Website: bh-photo
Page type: gifting
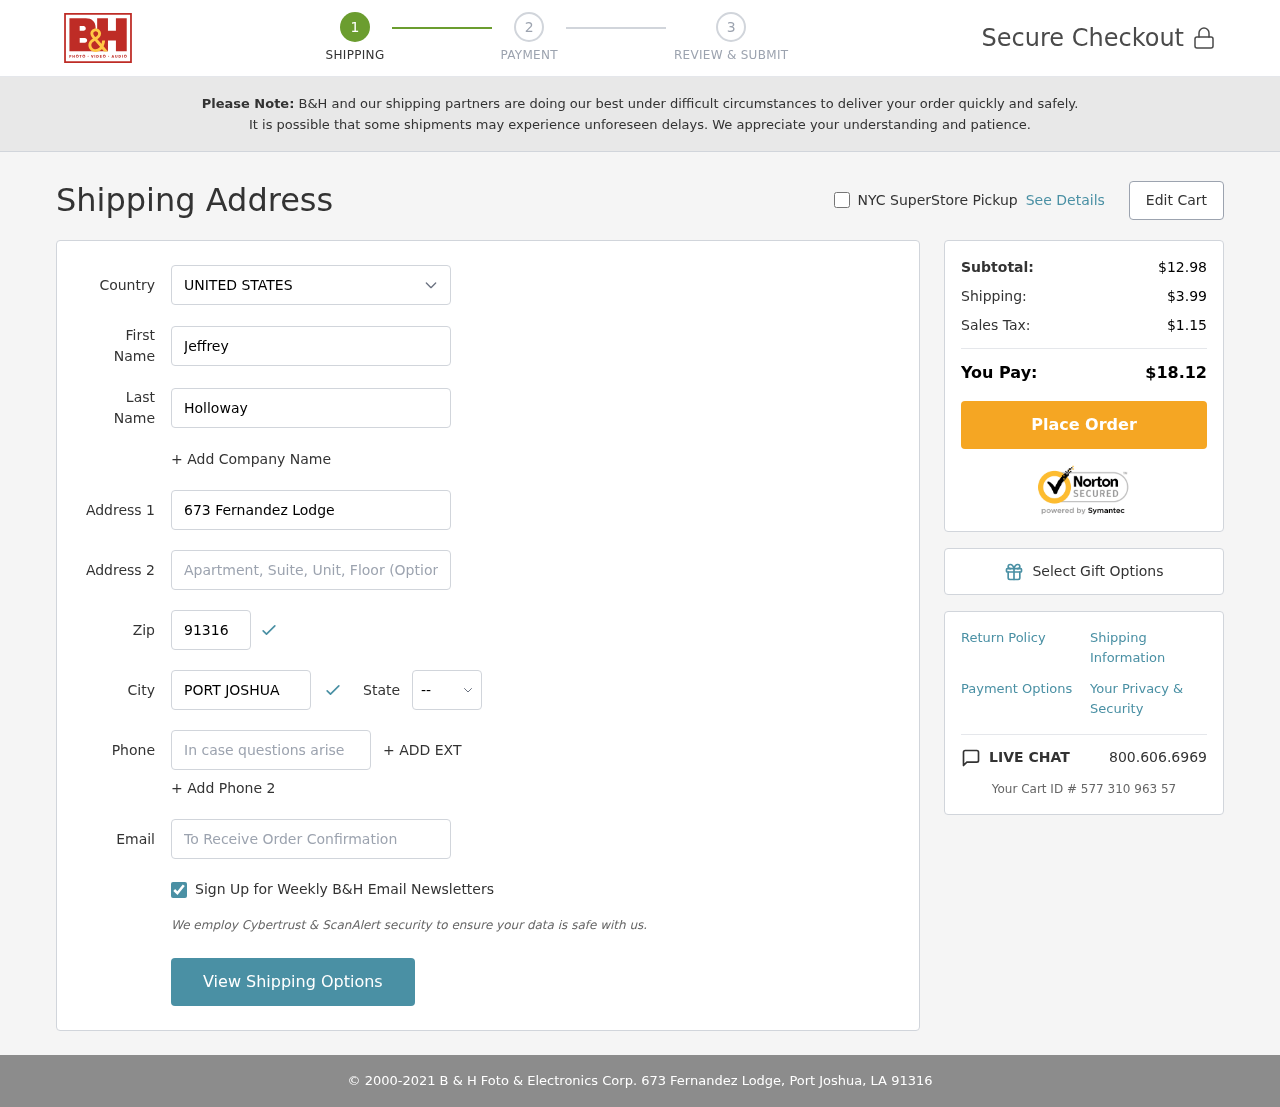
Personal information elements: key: PII_CITY
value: Port Joshua
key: PII_COUNTRY
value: United States
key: PII_EMAIL
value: jeffreyholloway@gmail.com
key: PII_FIRSTNAME
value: Jeffrey
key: PII_LASTNAME
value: Holloway
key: PII_PHONE
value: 4796687320
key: PII_POSTCODE
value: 91316
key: PII_STATE_ABBR
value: LA
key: PII_STREET
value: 673 Fernandez Lodge
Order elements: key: ORDER_SUBTOTAL
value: $12.98
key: ORDER_SHIPPING_COST
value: $3.99
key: ORDER_TAX
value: $1.15
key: ORDER_TOTAL
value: $18.12
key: ORDER_ID
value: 577 310 963 57